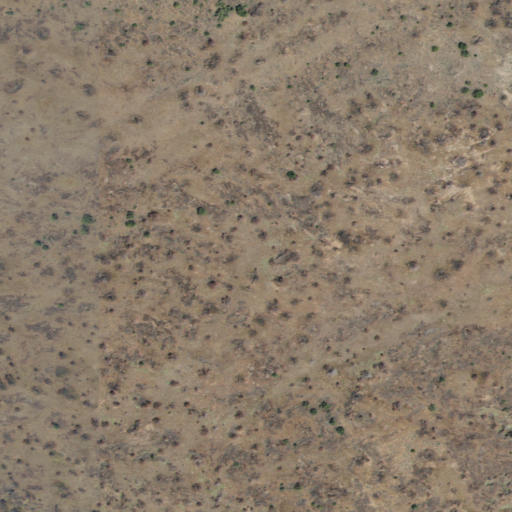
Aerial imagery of mountains in Oregon named Pole Creek Breaks containing shrub and grassland